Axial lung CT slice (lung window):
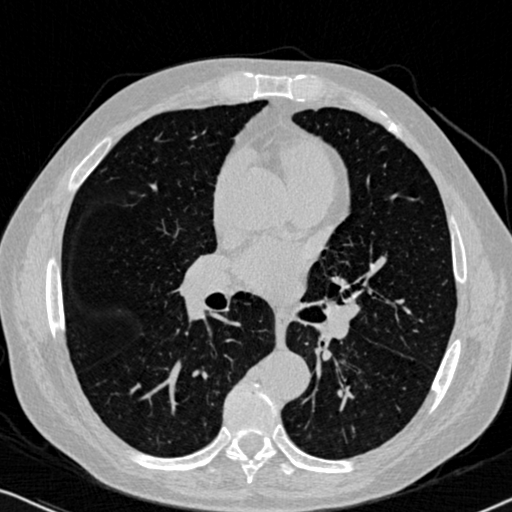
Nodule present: no